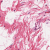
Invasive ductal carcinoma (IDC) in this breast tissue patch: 0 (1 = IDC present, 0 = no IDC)